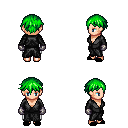
a pixel art fantasy rpg character, female body template, human, light skin, gray robe, white pants, green short bangs hairstyle, metal gloves, black slippers, four views (front, back, left, right), 2x2 character sprite sheet, small pixel art, hard edges, no anti-aliasing